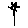
Label: flower